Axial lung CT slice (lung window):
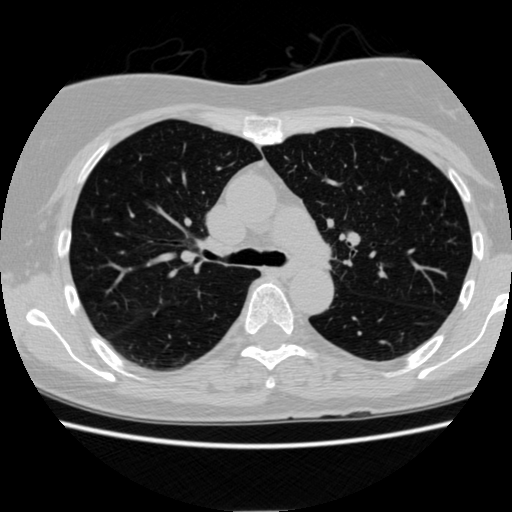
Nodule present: no